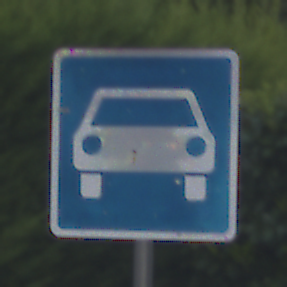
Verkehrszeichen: Kraftfahrstrasse
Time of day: SunriseSunset
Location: Outdoor (Urban)
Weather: Clear
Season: NotSpecified
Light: Natural